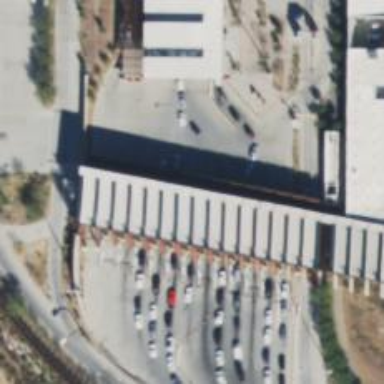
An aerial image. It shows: Border control barrier.